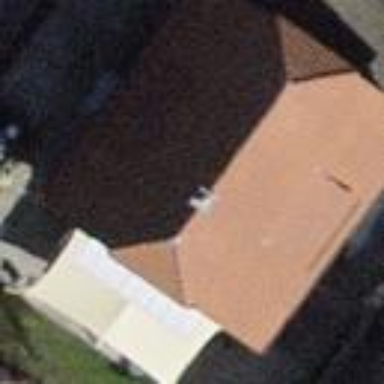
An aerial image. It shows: Building with tiled roof.